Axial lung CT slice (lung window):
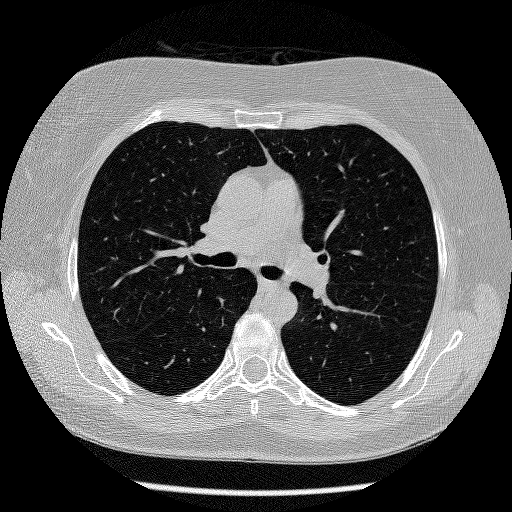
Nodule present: no